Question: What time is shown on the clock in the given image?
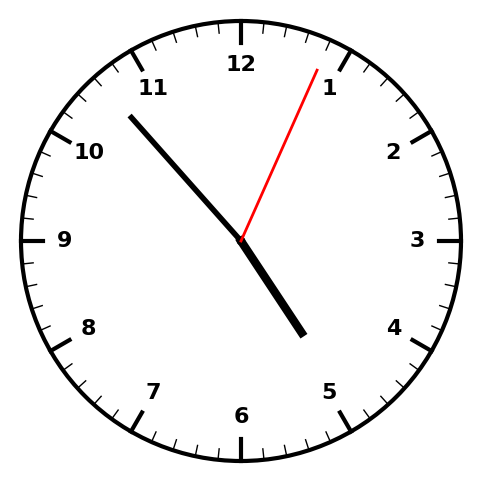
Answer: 04:53:04